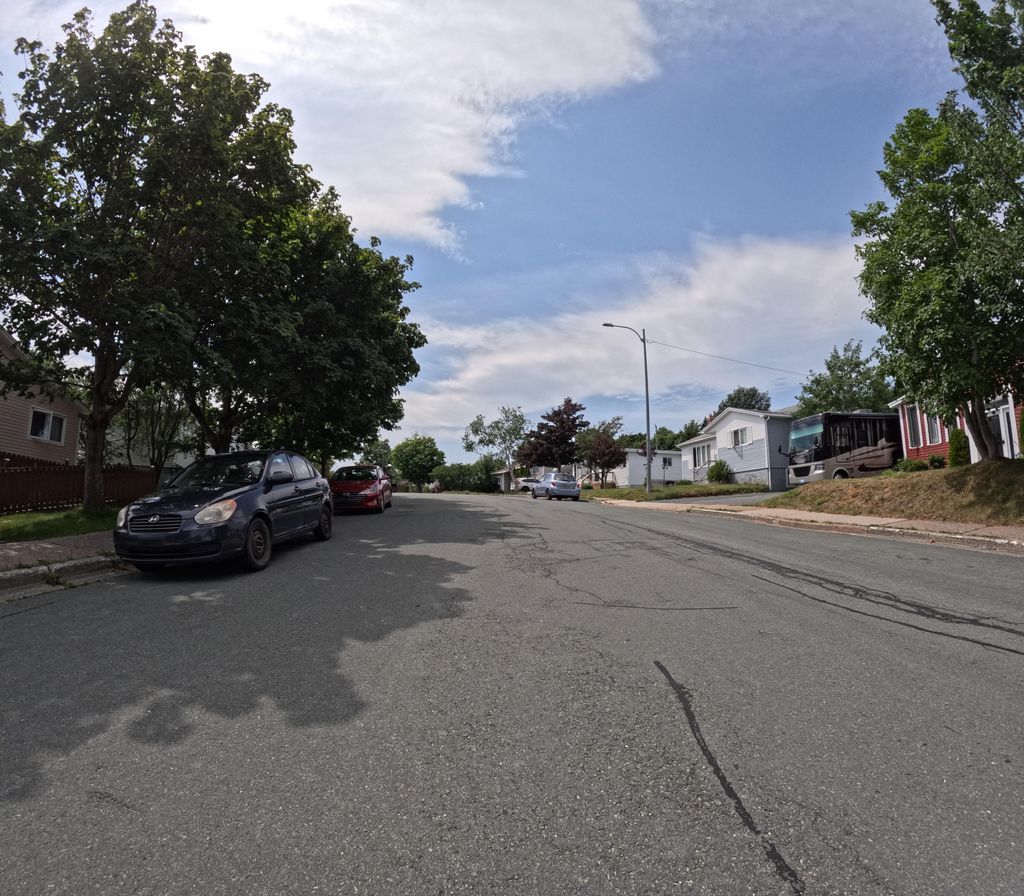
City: st_johns